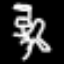
Label: angel